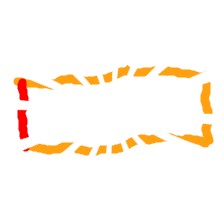
Shape: rectangle